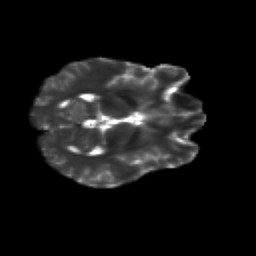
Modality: T2w
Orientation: axial
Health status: healthy
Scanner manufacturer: siemens
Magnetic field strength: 3 T
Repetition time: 12 s
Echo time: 0.092 s